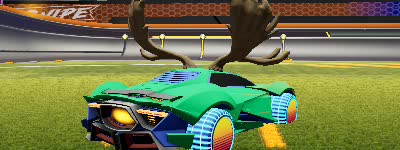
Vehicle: werewolf